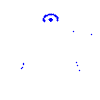
Particle: pion